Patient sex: F
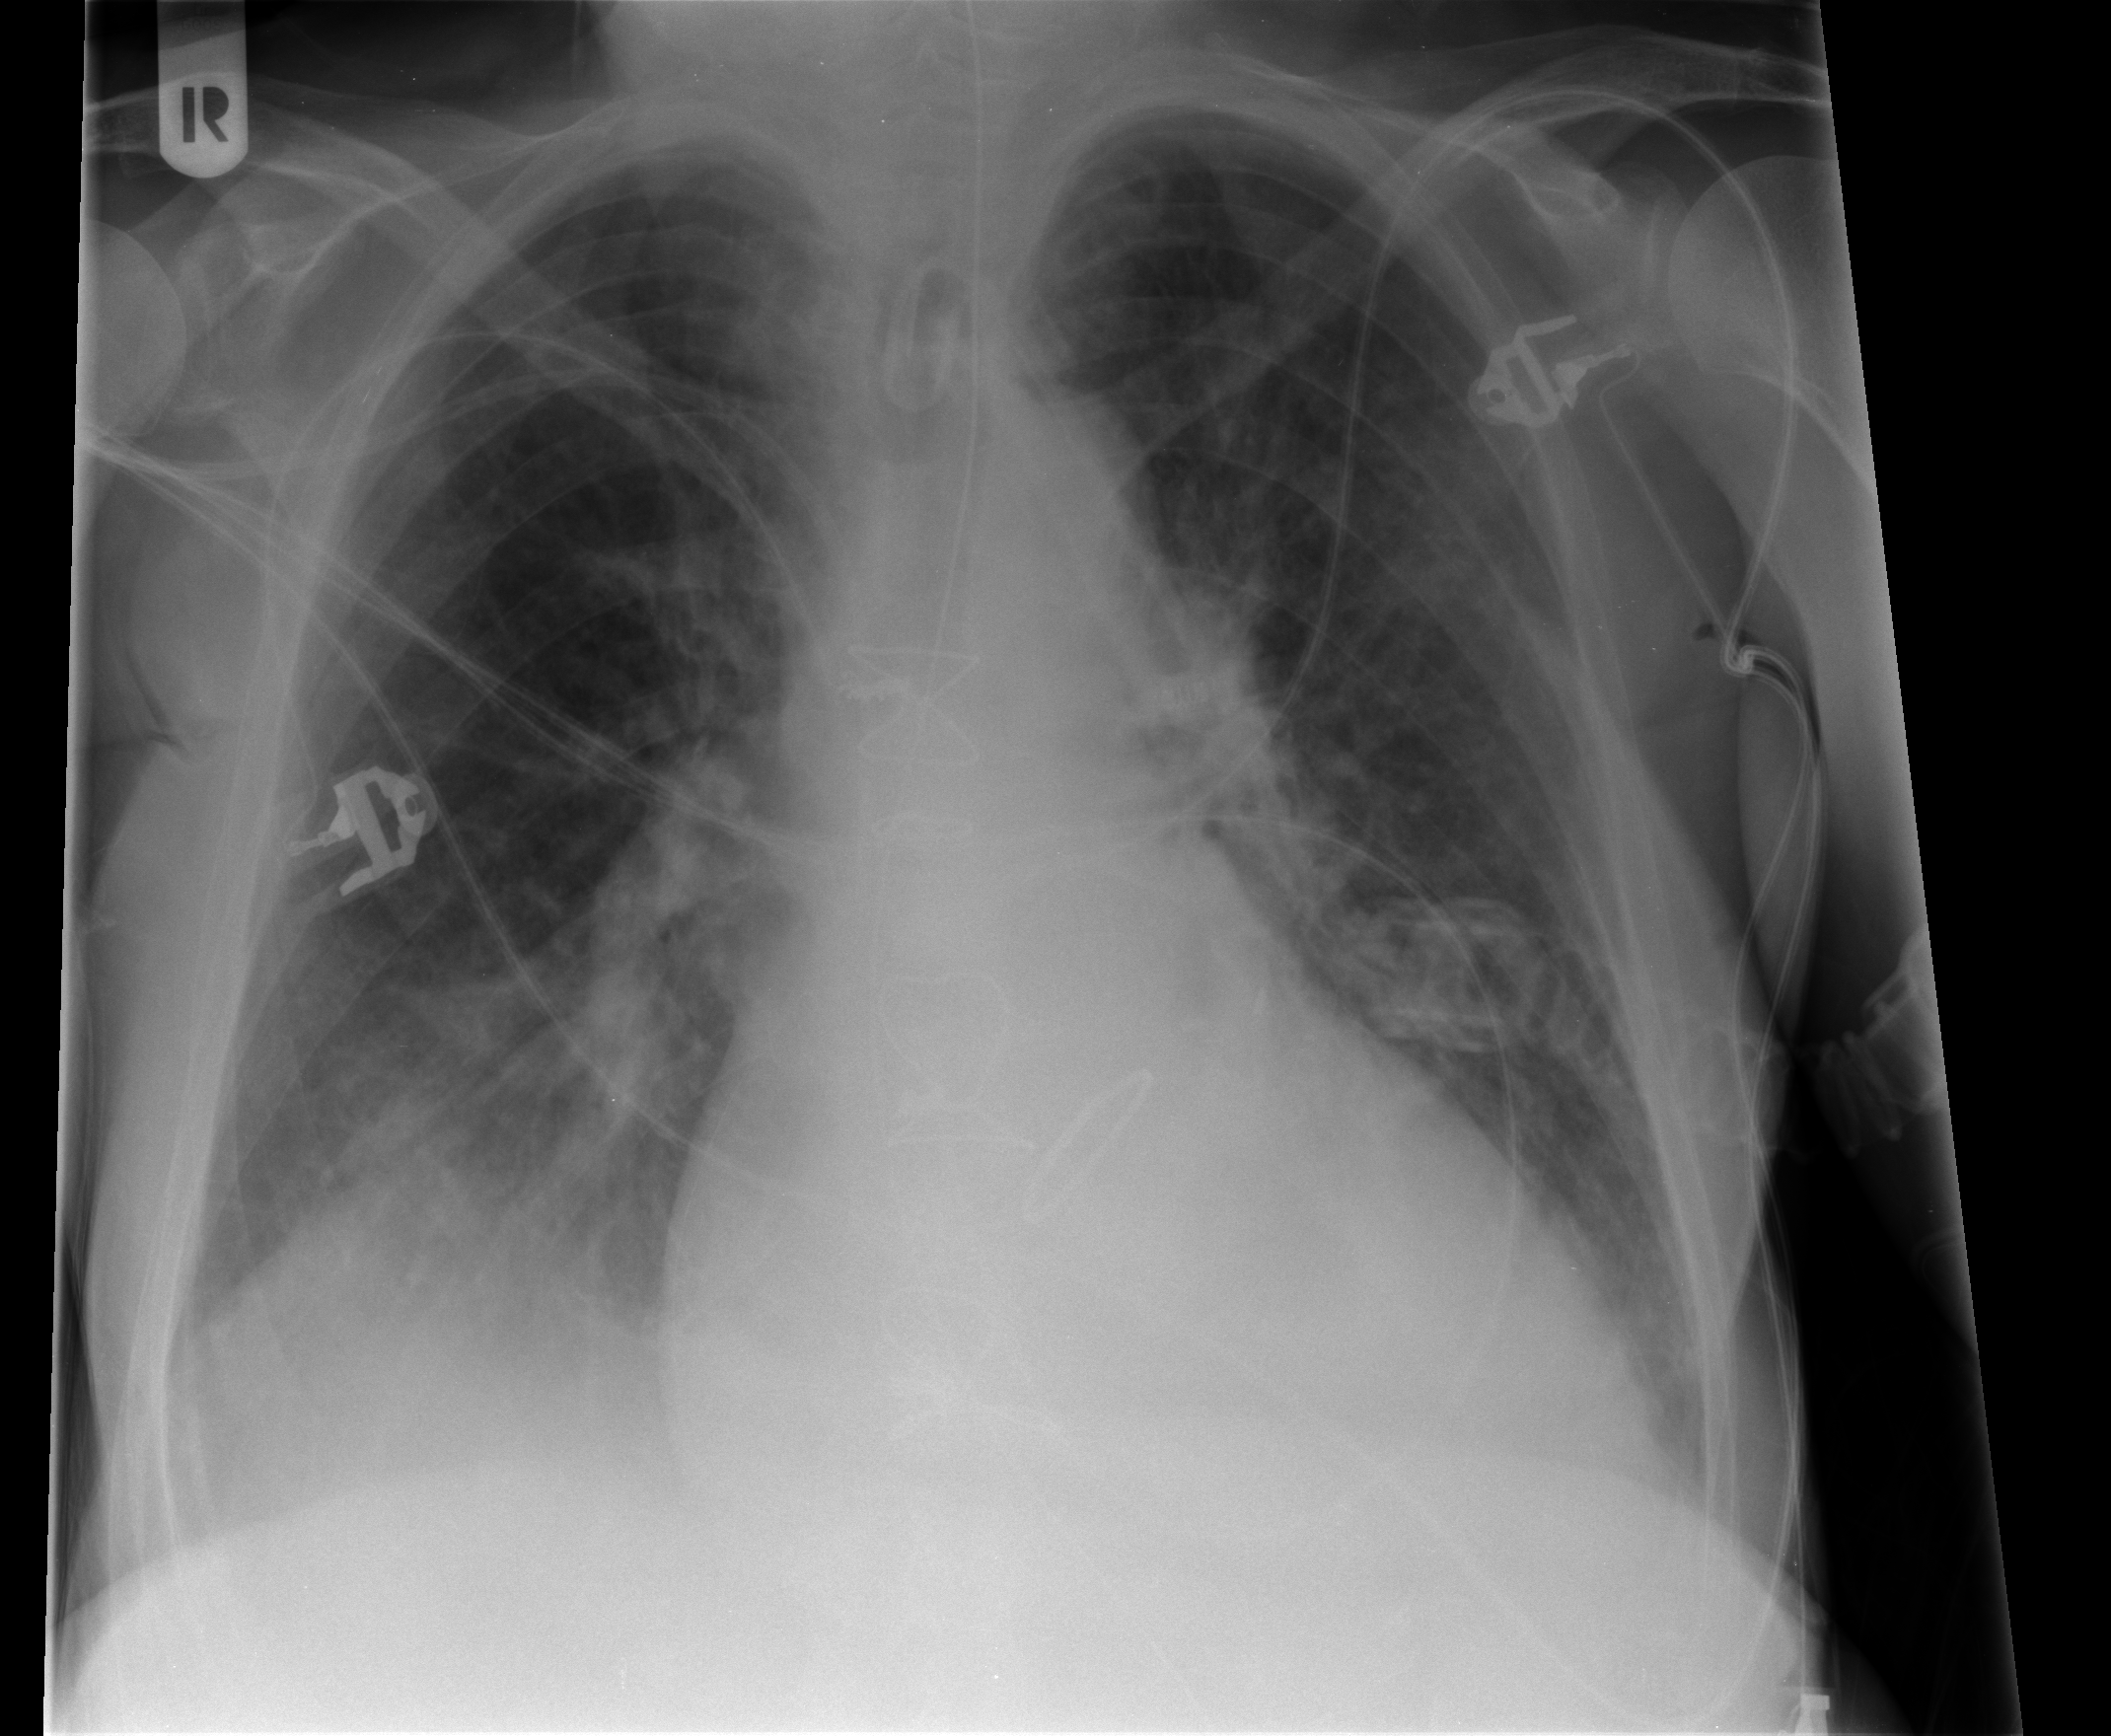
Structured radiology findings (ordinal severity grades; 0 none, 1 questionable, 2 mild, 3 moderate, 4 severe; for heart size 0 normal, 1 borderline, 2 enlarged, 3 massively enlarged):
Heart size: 2
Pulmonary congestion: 1
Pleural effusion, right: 2
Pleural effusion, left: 1
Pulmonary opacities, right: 3
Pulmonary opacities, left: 1
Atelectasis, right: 3
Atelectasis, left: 2